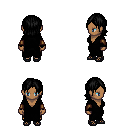
a pixel art fantasy rpg character, female body template, human, dark skin, black robe, gold greaves, black long bangs hairstyle, cloth bracers, ghillies, four views (front, back, left, right), 2x2 character sprite sheet, small pixel art, hard edges, no anti-aliasing